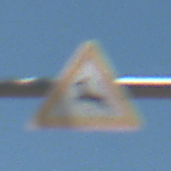
Verkehrszeichen: WildwechselRechts
Umgebung: Outdoor, Nature
Tageszeit: Midday
Wetter: Clear
Licht: Natural
Jahreszeit: NotSpecified
Kontrast: HighContrast